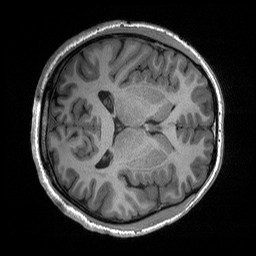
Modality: T1w
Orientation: axial
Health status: healthy
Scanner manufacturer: siemens
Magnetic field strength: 3 T
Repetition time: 2.3 s
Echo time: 0.00228 s